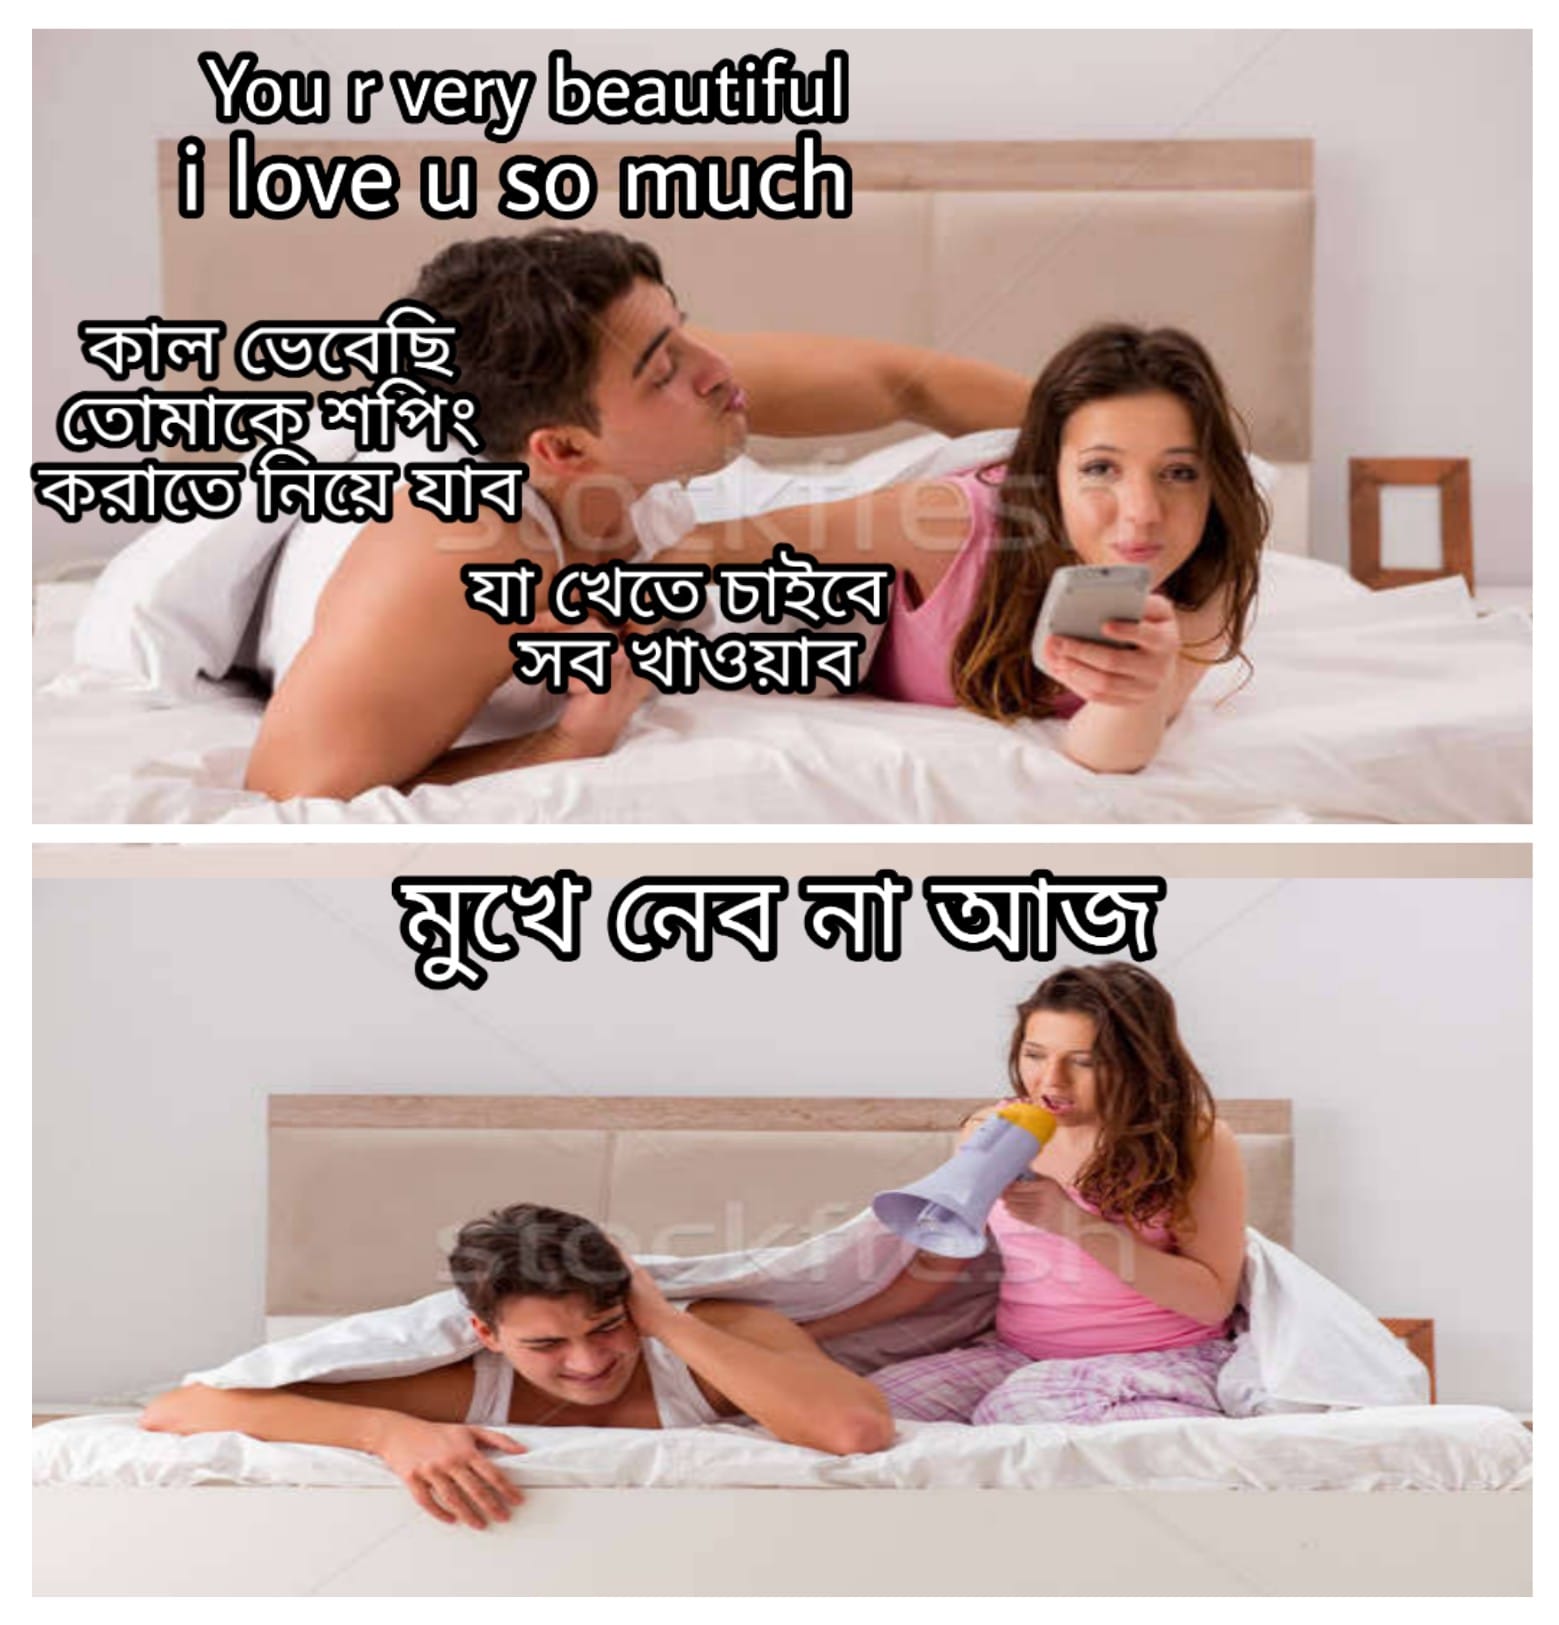
Caption: You are very beautiful  i love u so much  কাল ভেবেছি তোমাকে শপিং করাতে নিয়ে যাব    যা খেতে চাইবে সব খাওয়ার    মুখে নেব না আজ
Label: hate